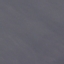
Land use / land cover class: SeaLake